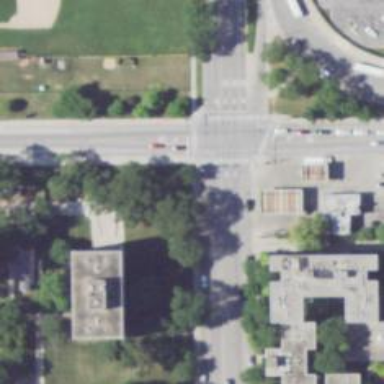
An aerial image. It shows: Footway with zebra crossing marking.